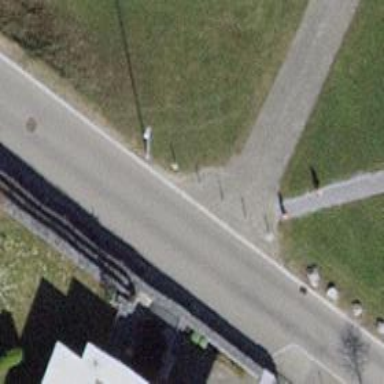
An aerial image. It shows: Bollard.